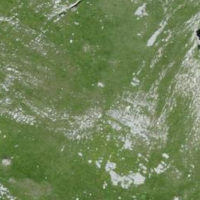
EUNIS habitat code: 26
Species observed at this site:
Gentiana clusii
Silene acaulis